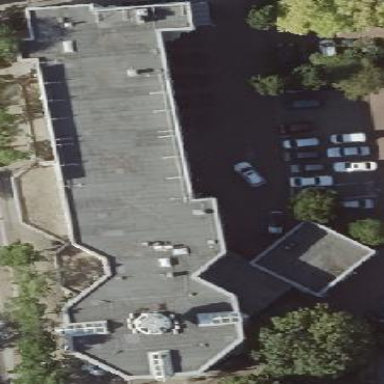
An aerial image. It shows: Retail building with flat roof.